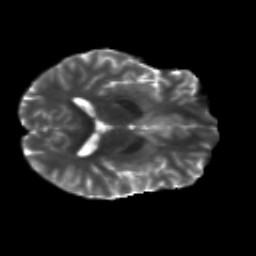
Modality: T2w
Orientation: axial
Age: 18
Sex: male
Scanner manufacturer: siemens
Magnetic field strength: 3 T
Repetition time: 8.8 s
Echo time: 0.085 s